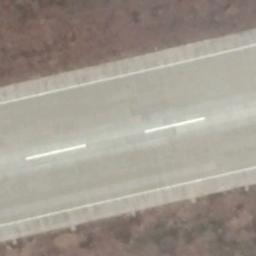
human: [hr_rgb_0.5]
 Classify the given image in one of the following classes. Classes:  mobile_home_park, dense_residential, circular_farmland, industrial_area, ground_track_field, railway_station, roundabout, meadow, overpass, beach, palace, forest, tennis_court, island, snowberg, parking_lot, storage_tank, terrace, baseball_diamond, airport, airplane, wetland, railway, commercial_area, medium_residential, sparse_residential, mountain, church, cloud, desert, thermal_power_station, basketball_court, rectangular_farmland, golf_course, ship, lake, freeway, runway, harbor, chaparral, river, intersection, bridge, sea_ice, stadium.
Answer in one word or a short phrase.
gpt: runway